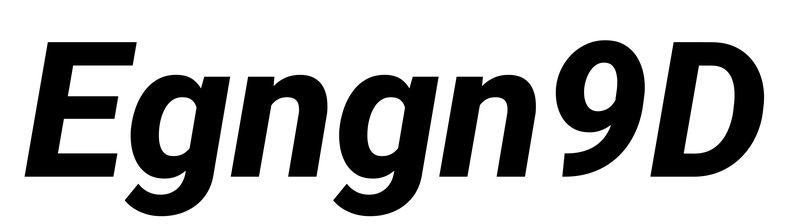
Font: Roboto-Italic_ExtraBold_Italic